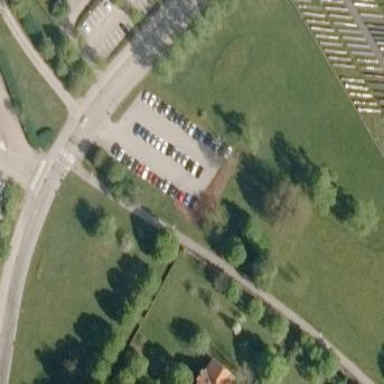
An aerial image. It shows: Paved parking area.